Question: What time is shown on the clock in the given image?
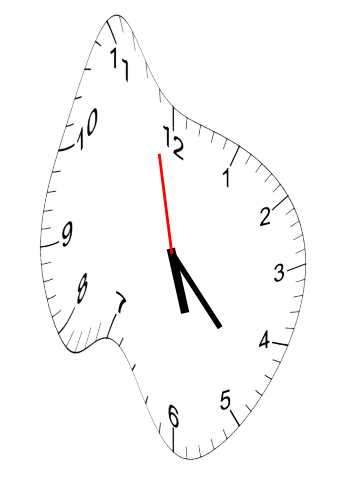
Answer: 05:22:58